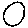
Label: circle